Field crop: maize
Growth stage: 2
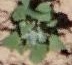
Species: chenopodium